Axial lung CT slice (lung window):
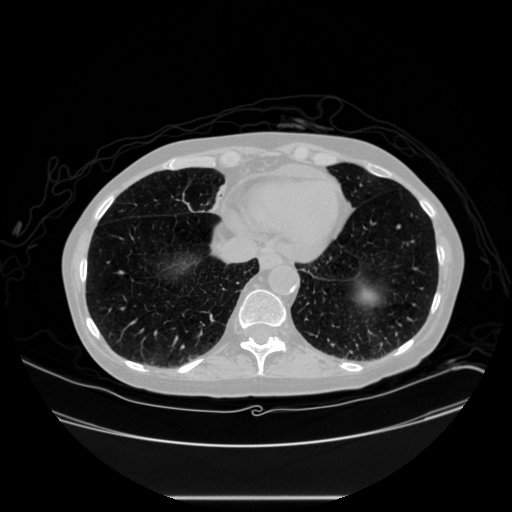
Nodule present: no